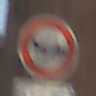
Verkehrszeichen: VerbotGespannfuhrwerke
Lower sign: ZeitangabenOhneBeschraenkungAufWochentage1
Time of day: MorningAfternoon
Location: Outdoor (Urban)
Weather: Clear
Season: NotSpecified
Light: Natural